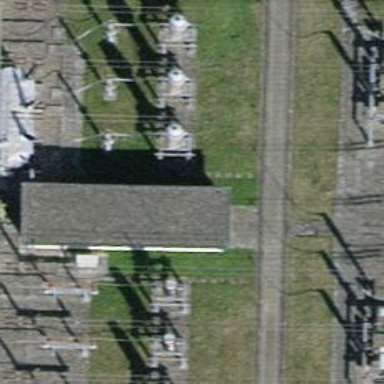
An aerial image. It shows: Insulator used in power equipment.